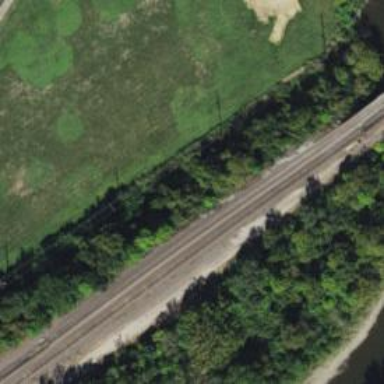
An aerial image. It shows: Railway track.